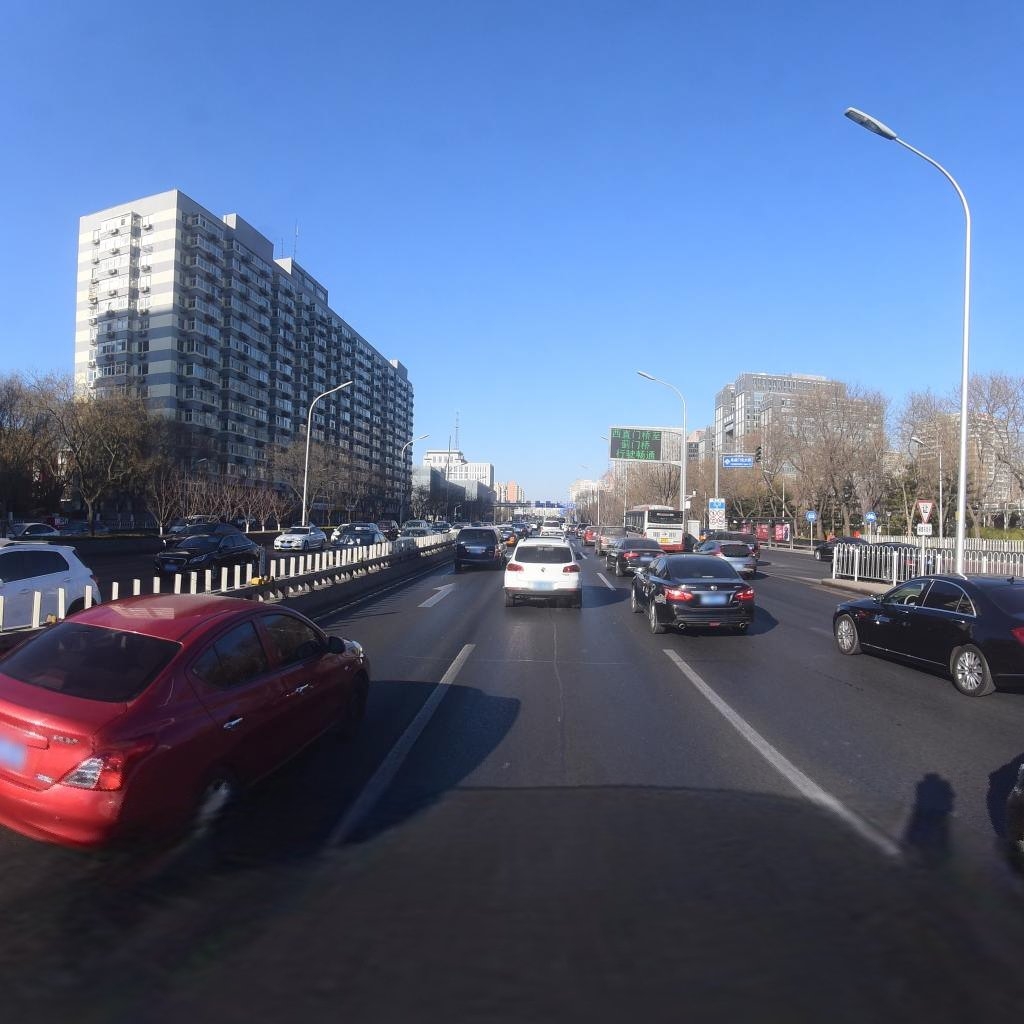
Region: Xicheng
Road damage annotations: transverse patch, longitudinal patch